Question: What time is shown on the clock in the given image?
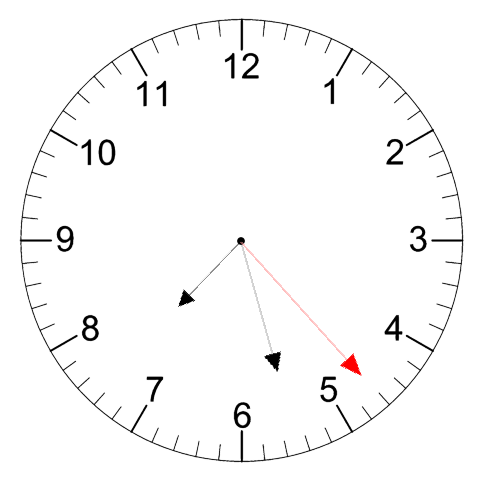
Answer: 07:27:23